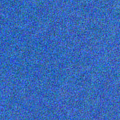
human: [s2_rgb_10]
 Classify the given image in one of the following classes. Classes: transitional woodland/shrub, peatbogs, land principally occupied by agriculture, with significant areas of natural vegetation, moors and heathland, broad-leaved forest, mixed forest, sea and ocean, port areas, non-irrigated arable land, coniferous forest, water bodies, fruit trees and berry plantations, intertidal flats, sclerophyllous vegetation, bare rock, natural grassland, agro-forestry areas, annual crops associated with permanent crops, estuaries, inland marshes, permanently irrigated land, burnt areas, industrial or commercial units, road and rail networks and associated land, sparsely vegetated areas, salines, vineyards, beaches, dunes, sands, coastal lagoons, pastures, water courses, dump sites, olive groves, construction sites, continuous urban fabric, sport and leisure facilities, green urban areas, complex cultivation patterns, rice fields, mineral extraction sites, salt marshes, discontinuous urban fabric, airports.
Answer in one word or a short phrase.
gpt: sea and ocean